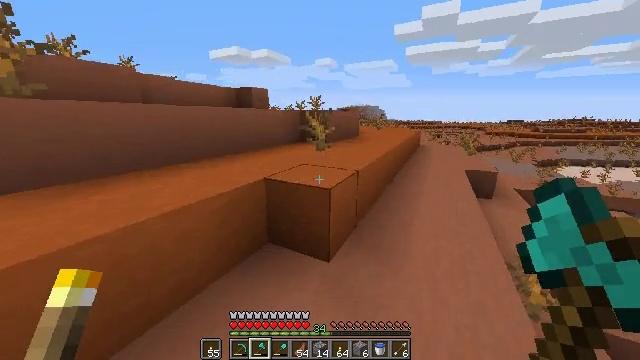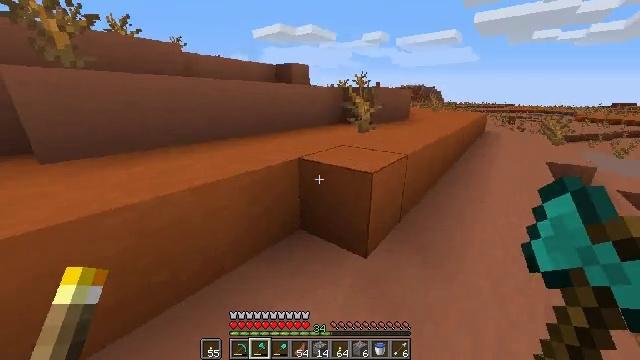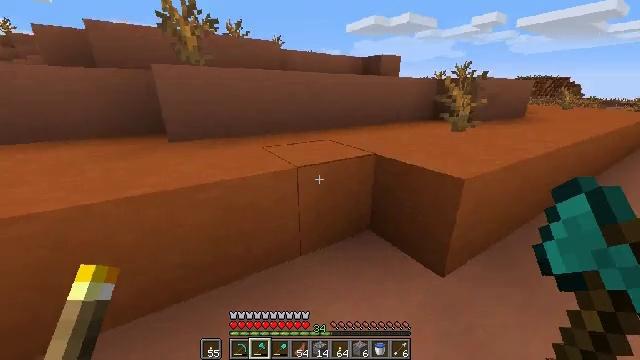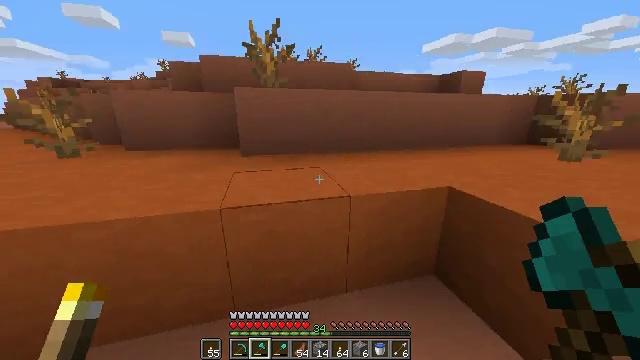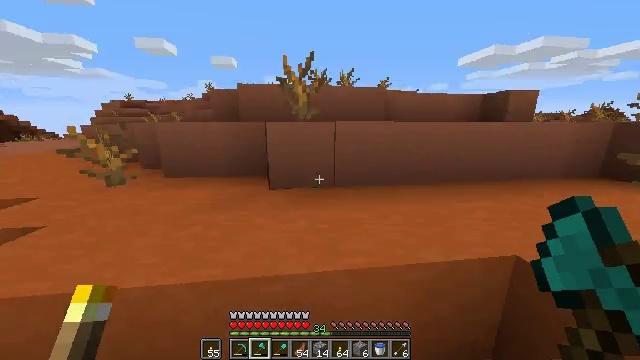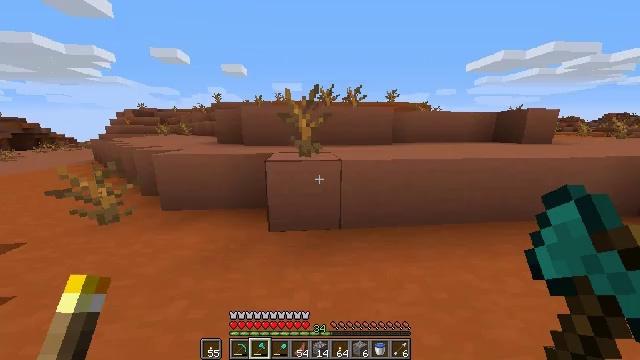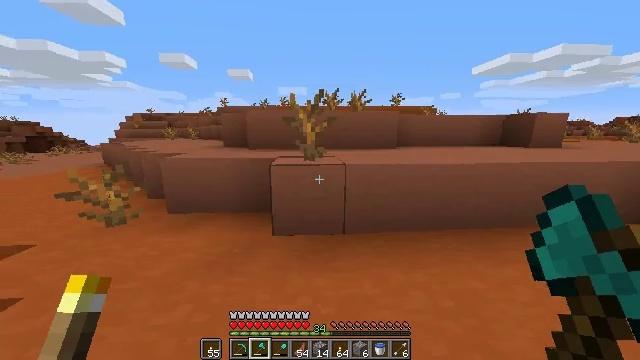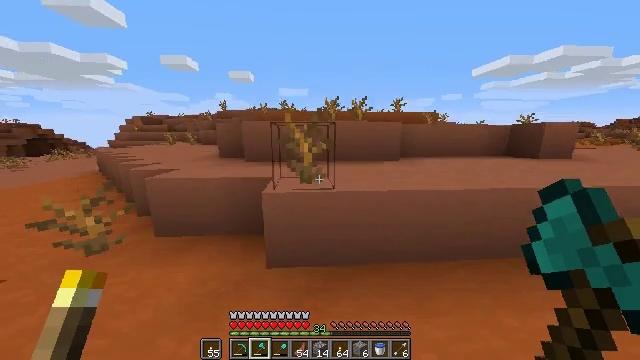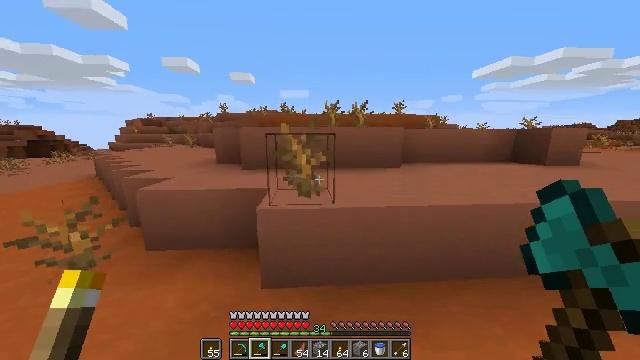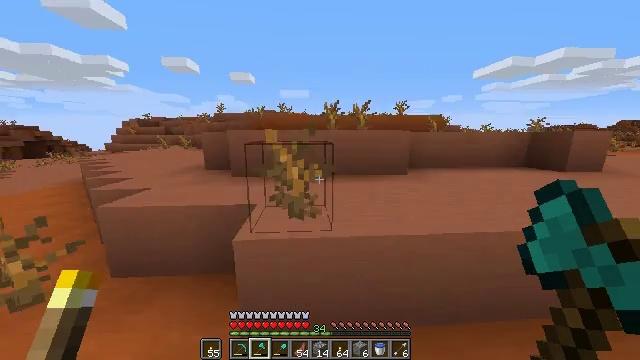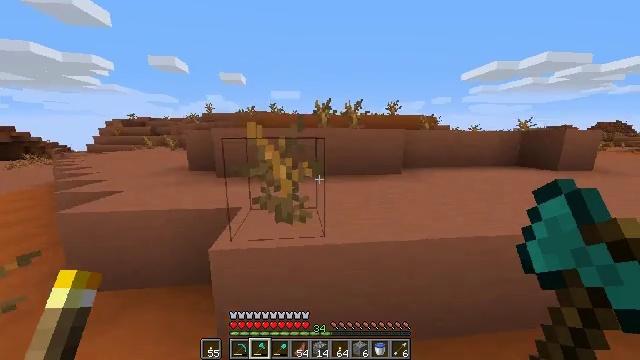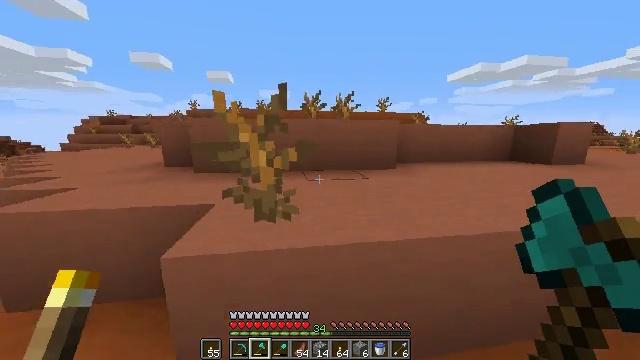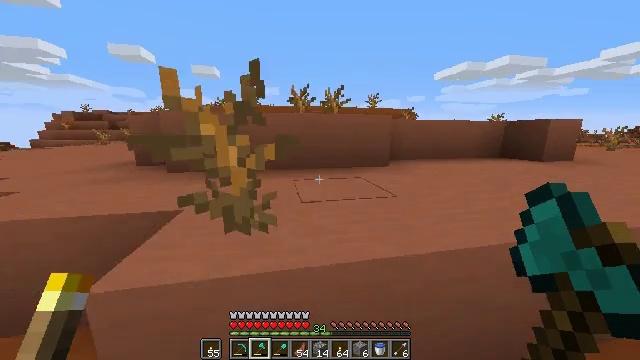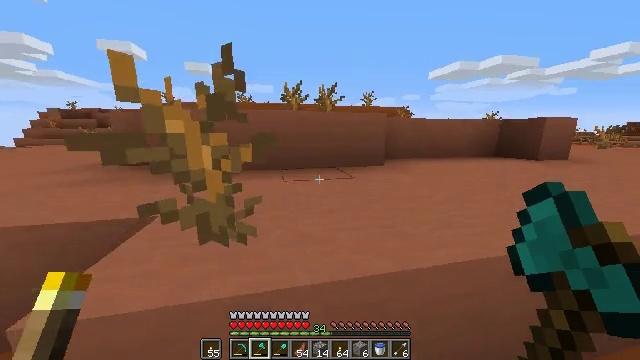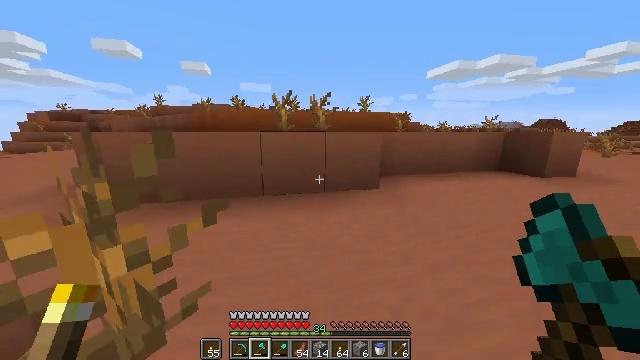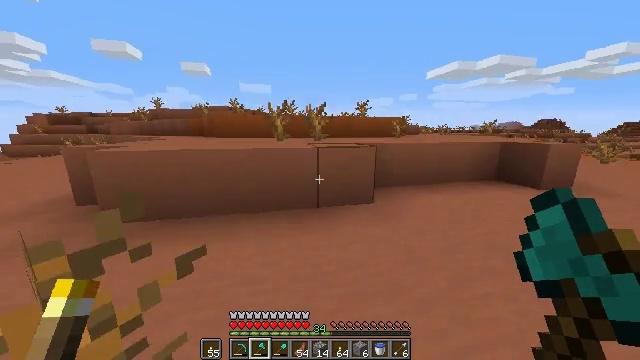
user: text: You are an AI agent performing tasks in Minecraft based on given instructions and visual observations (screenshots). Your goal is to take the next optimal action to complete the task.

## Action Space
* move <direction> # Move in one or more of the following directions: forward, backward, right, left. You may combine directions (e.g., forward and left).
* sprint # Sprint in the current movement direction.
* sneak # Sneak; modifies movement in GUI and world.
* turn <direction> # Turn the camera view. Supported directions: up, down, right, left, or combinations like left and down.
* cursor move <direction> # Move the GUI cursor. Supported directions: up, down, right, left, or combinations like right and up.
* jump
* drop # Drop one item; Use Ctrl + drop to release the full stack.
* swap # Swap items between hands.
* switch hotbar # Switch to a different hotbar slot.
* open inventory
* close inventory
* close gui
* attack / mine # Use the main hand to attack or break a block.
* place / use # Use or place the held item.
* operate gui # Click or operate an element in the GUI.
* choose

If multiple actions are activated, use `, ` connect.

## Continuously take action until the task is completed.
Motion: motion action
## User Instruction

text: Get cactus from the sandy areas.
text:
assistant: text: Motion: move forward and move left, sprint, turn left and down, jump
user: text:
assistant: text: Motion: move forward and move left, sprint, turn left, jump
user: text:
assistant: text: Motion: move forward and move left, sprint, turn left and up, jump
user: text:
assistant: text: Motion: move forward, sprint, turn left and up, jump
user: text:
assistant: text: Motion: move forward, sprint, turn left, jump
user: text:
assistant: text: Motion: move forward, sprint, turn left, jump
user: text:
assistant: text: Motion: move forward, sprint, jump
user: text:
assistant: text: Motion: move forward, sprint, jump
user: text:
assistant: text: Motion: move forward, sprint, jump
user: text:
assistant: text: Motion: move forward, sprint, turn right, jump
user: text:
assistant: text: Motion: move forward, sprint, turn right, jump
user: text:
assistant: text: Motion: move forward and move right, sprint, turn right, jump
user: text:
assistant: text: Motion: move forward and move right, sprint, turn right, jump
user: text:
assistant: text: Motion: move forward and move right, sprint, jump
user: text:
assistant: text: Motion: move forward and move right, sprint, jump
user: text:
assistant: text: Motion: move forward and move right, sprint, jump
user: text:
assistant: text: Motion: move forward, sprint, jump
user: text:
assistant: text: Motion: move forward, sprint, turn left, jump
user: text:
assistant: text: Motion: move forward, sprint, turn left, jump
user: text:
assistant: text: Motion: move forward, sprint, jump
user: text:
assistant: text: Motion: move forward, sprint, jump
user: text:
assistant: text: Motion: move forward, sprint, jump
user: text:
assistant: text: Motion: move forward, sprint, turn left, jump
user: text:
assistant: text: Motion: move forward, sprint, turn left, jump
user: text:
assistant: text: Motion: move forward, sprint, turn left, jump
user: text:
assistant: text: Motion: move forward, sprint, turn left, jump
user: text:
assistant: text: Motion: move forward, sprint, jump
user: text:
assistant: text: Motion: move forward, sprint, turn left, jump
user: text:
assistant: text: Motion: move forward, sprint, turn left and up, jump
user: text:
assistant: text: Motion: move forward, sprint, turn left, jump